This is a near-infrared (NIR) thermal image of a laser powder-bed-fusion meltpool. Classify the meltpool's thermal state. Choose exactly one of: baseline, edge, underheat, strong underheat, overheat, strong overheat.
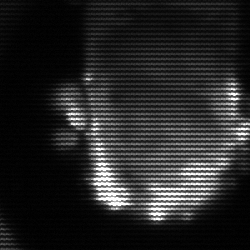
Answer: baseline